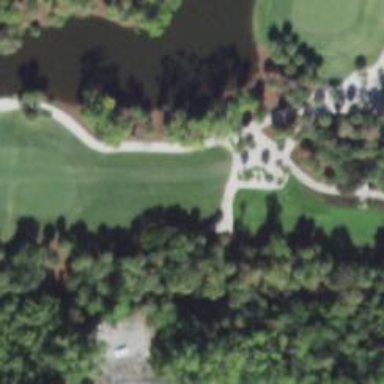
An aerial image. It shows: Service road used as golf cart path.